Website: home-depot
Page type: billing-address
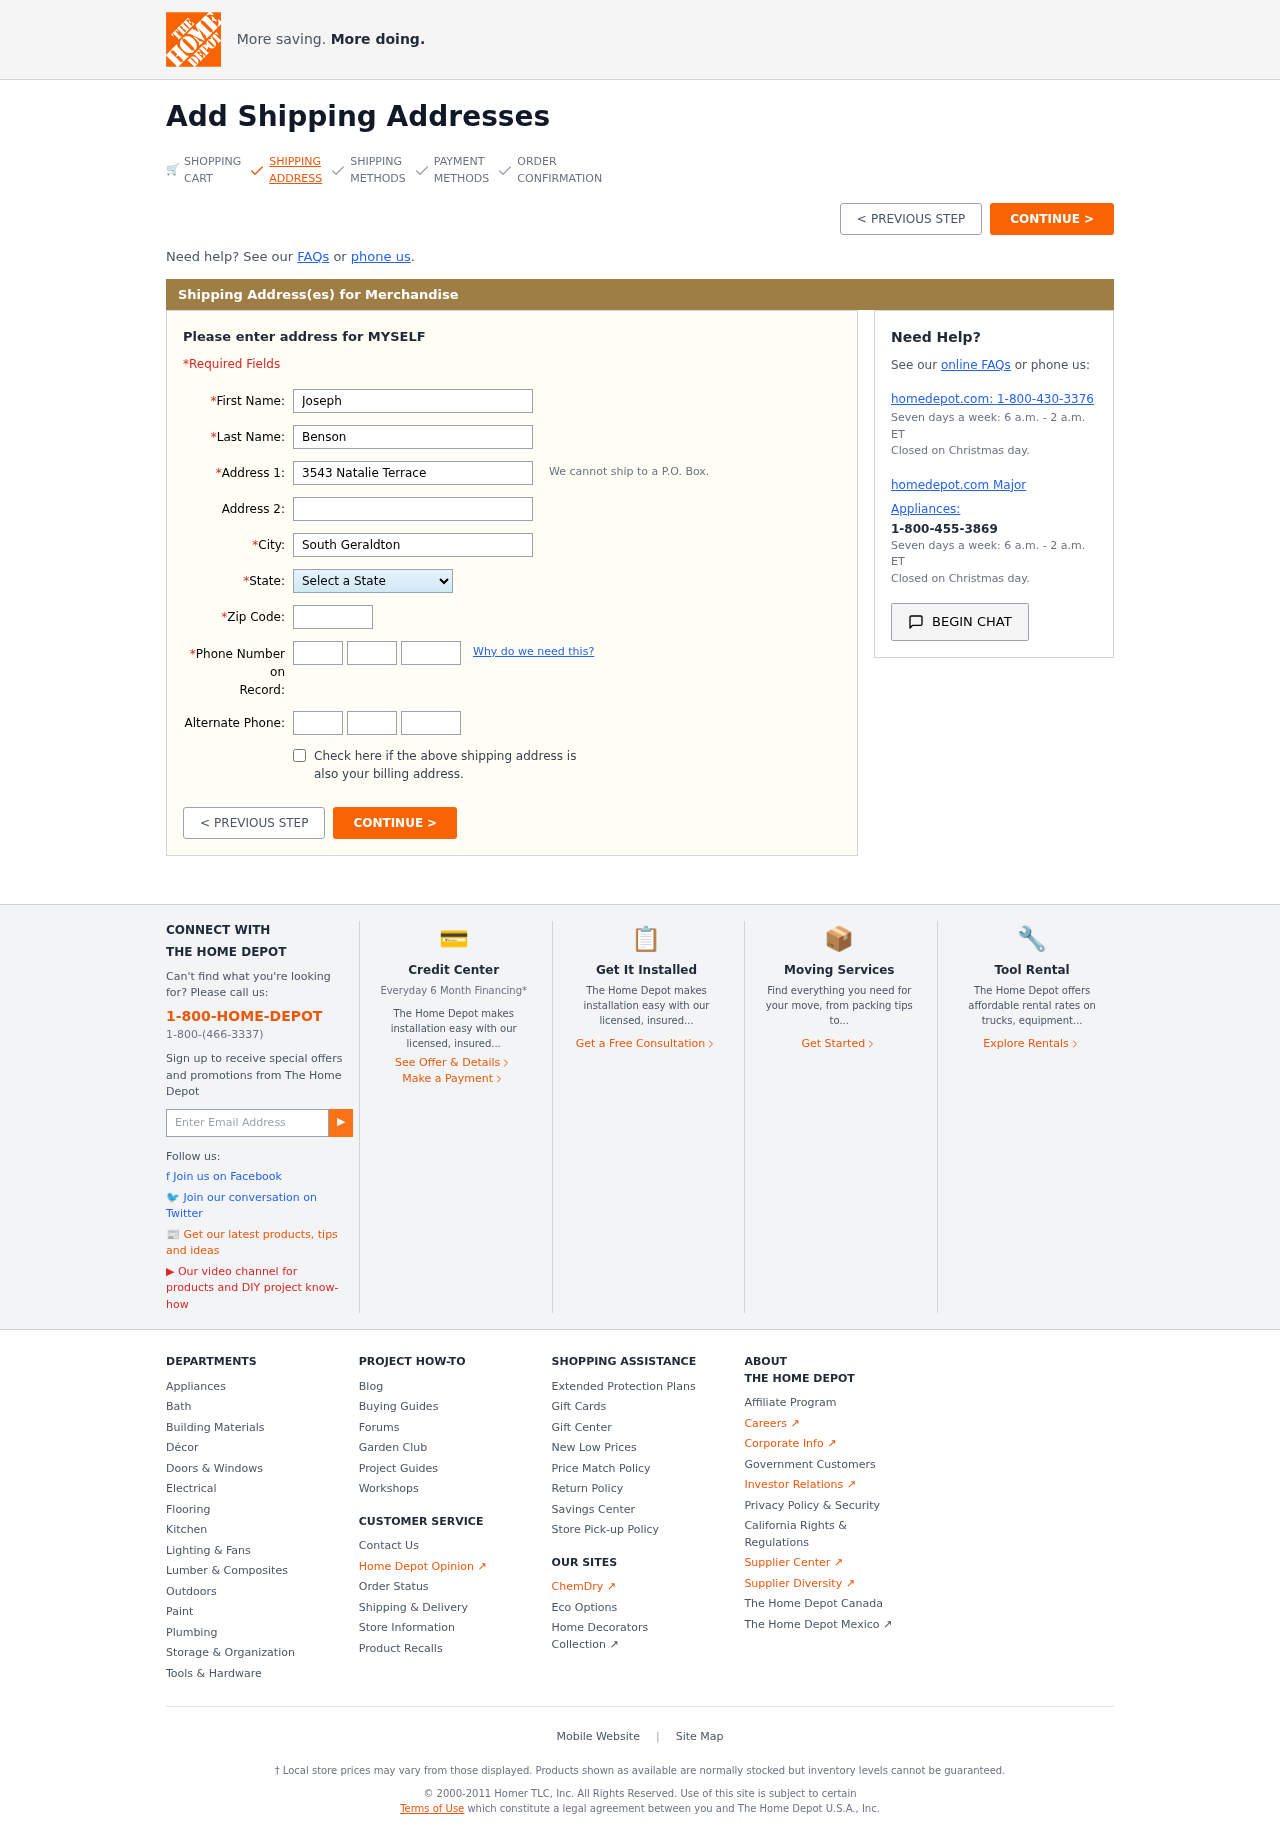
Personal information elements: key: PII_STATE
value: California
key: PII_FIRSTNAME
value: Joseph
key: PII_LASTNAME
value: Benson
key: PII_STREET
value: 3543 Natalie Terrace
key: PII_CITY
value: South Geraldton
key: PII_POSTCODE
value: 08529
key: PII_PHONE_AREA
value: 754
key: PII_PHONE_PREFIX
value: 424
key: PII_PHONE_LINE
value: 7927